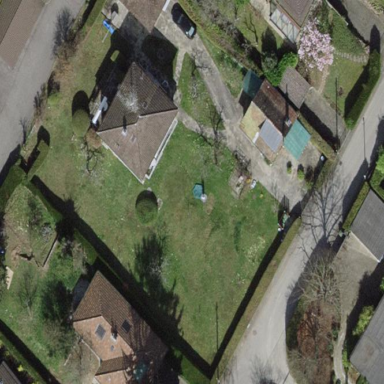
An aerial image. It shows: Garden enclosed by fence.